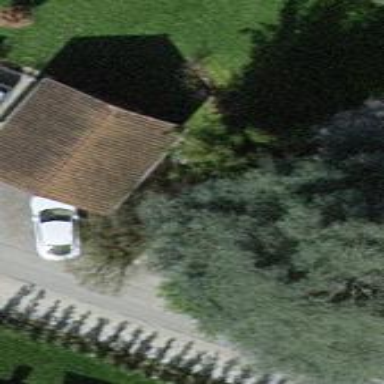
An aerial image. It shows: Garage.